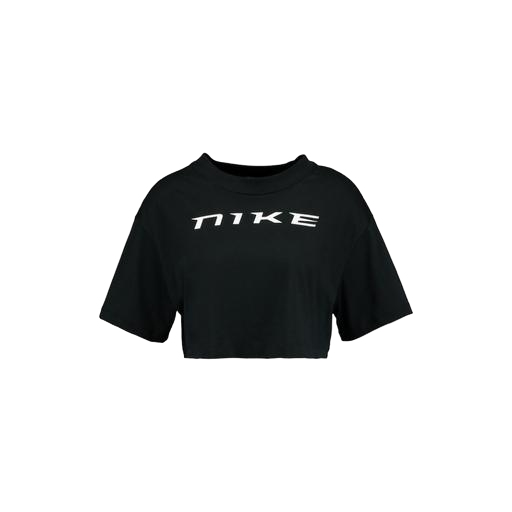
nike shirt, crop tee, black graphic short sleeve, white background